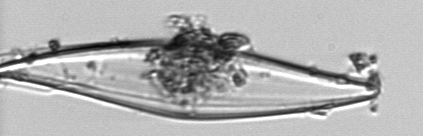
Label: Pleurosigma